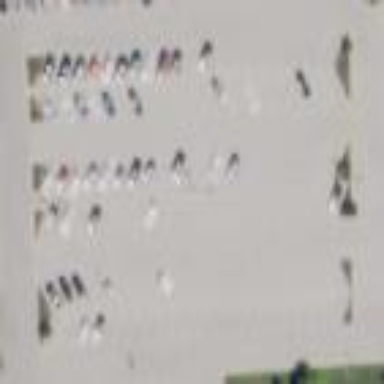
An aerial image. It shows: Parking aisle designated as service road.